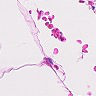
Metastatic tissue present: no